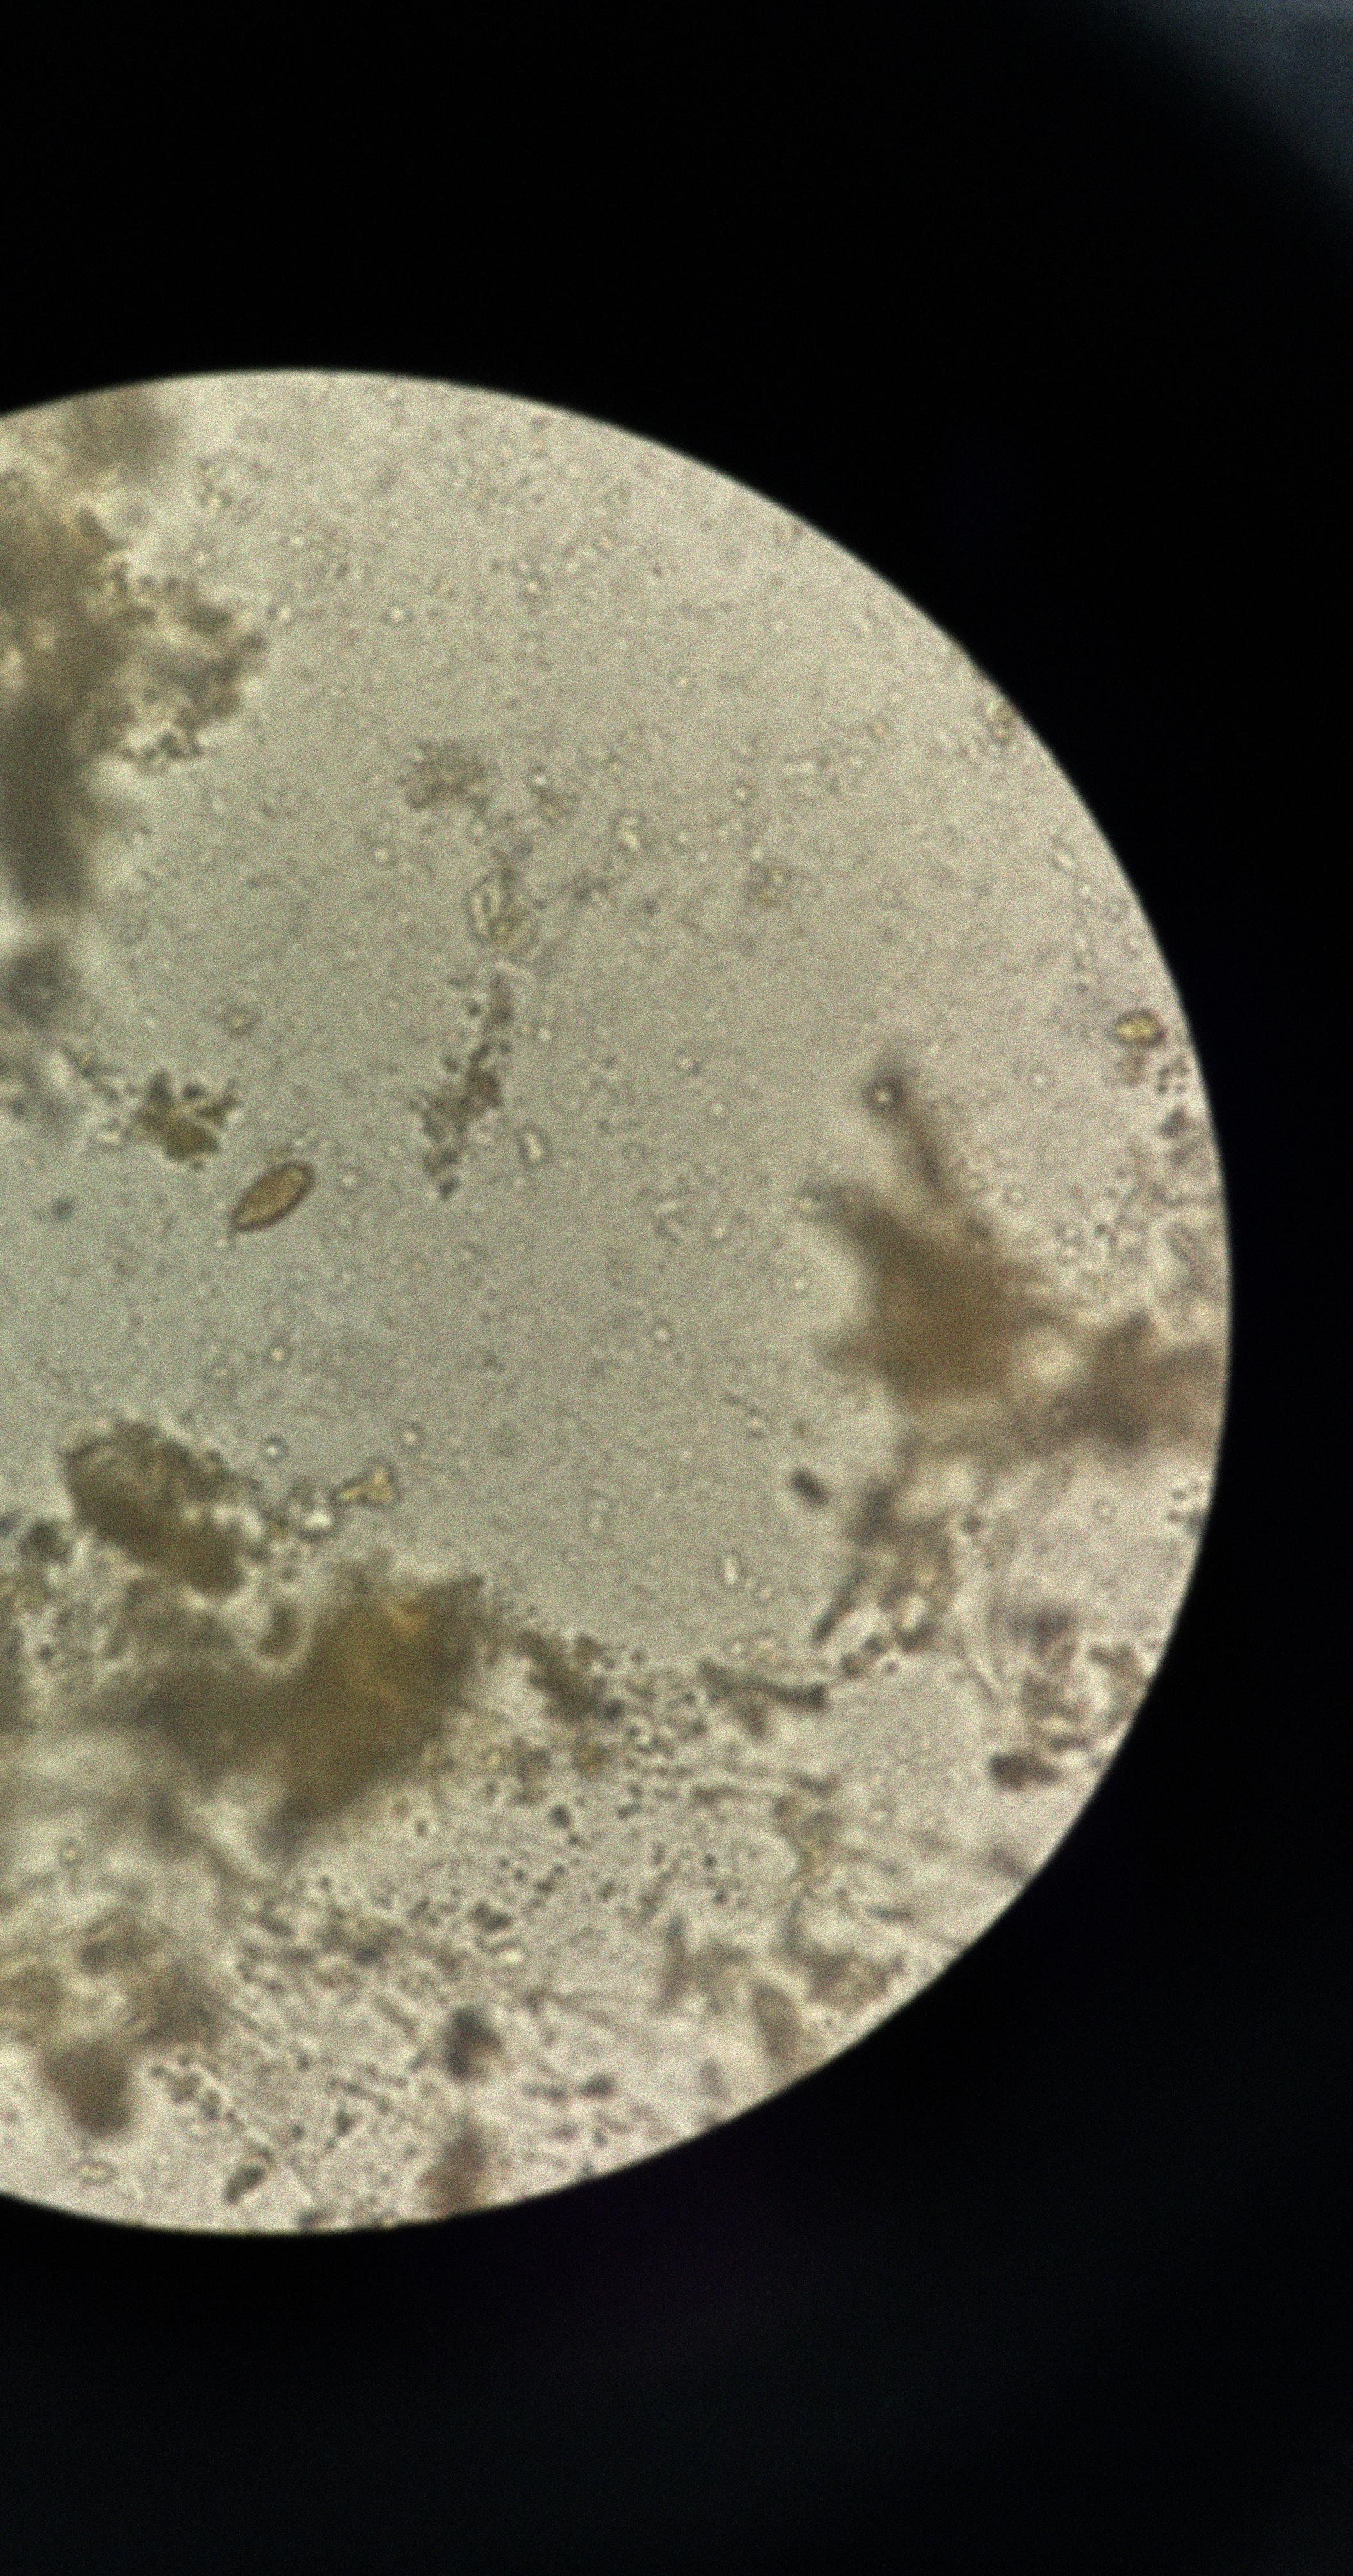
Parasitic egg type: Opisthorchis viverrine